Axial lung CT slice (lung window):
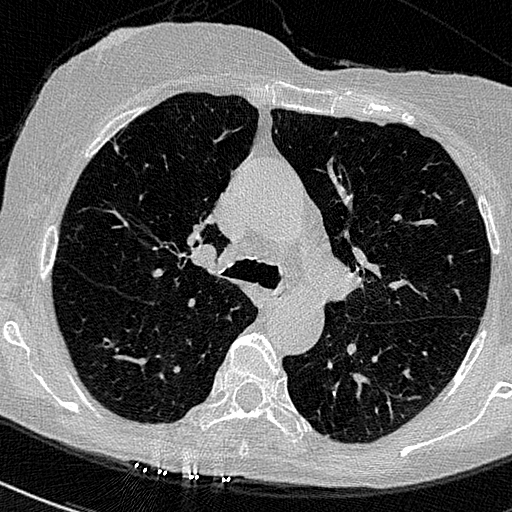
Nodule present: no